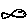
Label: fish